Question: I am working to print image using External Accessory in iOS but I have problem to send request to Printer.
Here, I attached image in which Packet need to send Printer.
but i don't know how to make this packet and send packet to printer.

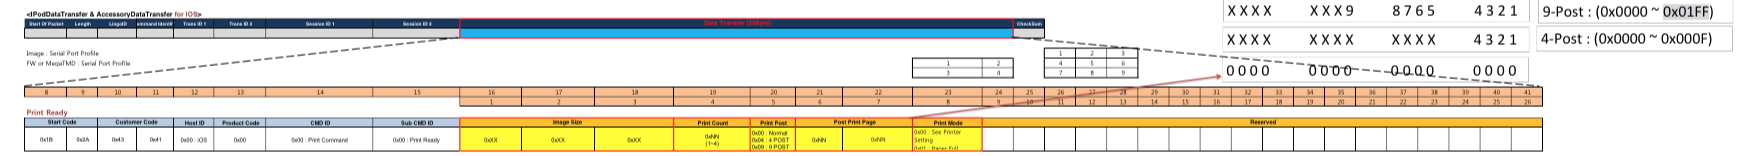
Answer: Here, I attached the sample code to make the packet and send to External Accessory Device (printer) using Objective C language.
'''
- (void)PrintImage:(UIImage *)image
{
NSMutableData* imagedata = [UIImageJPEGRepresentation(image, 0.0) mutableCopy];
NSMutableData *RequestData=[[NSMutableData alloc]init];
NSString *bitSeries = @"";
NSData *data = [[NSData alloc]init];
// 1
bitSeries = @"<PHONE>";
data=[self stringToData:bitSeries];
NSLog(@"1 : %@", data);
[RequestData appendData:data];
// 2
bitSeries = @"<PHONE>";
data=[self stringToData:bitSeries];
NSLog(@"2 : %@", data);
[RequestData appendData:data];
// 3
bitSeries = @"<PHONE>";
data=[self stringToData:bitSeries];
NSLog(@"3 : %@", data);
[RequestData appendData:data];
// 4
bitSeries = @"<PHONE>";
data=[self stringToData:bitSeries];
NSLog(@"4 : %@", data);
[RequestData appendData:data];
// 5
bitSeries = @"<PHONE>";
data=[self stringToData:bitSeries];
NSLog(@"5 : %@", data);
[RequestData appendData:data];
// 6
bitSeries = @"<PHONE>";
data=[self stringToData:bitSeries];
NSLog(@"6 : %@", data);
[RequestData appendData:data];
// 7
bitSeries = @"<PHONE>";
data=[self stringToData:bitSeries];
NSLog(@"7 : %@", data);
[RequestData appendData:data];
// 8
bitSeries = @"<PHONE>";
data=[self stringToData:bitSeries];
NSLog(@"8 : %@", data);
[RequestData appendData:data];
// 9
NSMutableArray *arrstr = [self intToBinary:(int)[imagedata length]];
bitSeries = [arrstr objectAtIndex:0];
data=[self stringToData:bitSeries];
NSLog(@"9 : %@", data);
[RequestData appendData:data];
bitSeries = [arrstr objectAtIndex:1];
data=[self stringToData:bitSeries];
NSLog(@"9 : %@", data);
[RequestData appendData:data];
bitSeries =[arrstr objectAtIndex:2];
data=[self stringToData:bitSeries];
NSLog(@"9 : %@", data);
[RequestData appendData:data];
// 10
bitSeries = @"<PHONE>";
data=[self stringToData:bitSeries];
NSLog(@"10 : %@", data);
[RequestData appendData:data];
// 11
bitSeries = @"<PHONE>";
data=[self stringToData:bitSeries];
NSLog(@"11 : %@", data);
[RequestData appendData:data];
// 12
bitSeries = @"<PHONE>";
data=[self stringToData:bitSeries];
NSLog(@"12 : %@", data);
[RequestData appendData:data];
bitSeries = @"<PHONE>";
data=[self stringToData:bitSeries];
NSLog(@"12 : %@", data);
[RequestData appendData:data];
// 13
bitSeries = @"<PHONE>";
data=[self stringToData:bitSeries];
NSLog(@"13 : %@", data);
[RequestData appendData:data];
NSLog(@"Final Data is : %@", RequestData);
if (imagedata !=nil)
{
SessionData *obj=[SessionData sharedInstance];
obj.imageData=imagedata;
obj.RequestData = RequestData;
[obj setupSessionManager];
}
else
{
[[[UIAlertView alloc]initWithTitle:@"Error" message:@"Please Select Image." delegate:nil cancelButtonTitle:@"OK" otherButtonTitles:nil, nil] show];
}
}
-(NSData *)stringToData : (NSString *)bitSeries
{
uint8_t value = strtoul([bitSeries UTF8String], NULL, 2);
NSLog(@"bitSeries : %@ -------> Value : %u",bitSeries, value);
NSData *data = [NSData dataWithBytes:&value length:sizeof(value)];
return data;
}
- (NSMutableArray *)intToBinary:(int)number
{
int bits = sizeof(number) * 8;
int bitcnt=bits;
NSMutableArray *arrStr=[[NSMutableArray alloc]init];
NSMutableString *binaryStr = [NSMutableString string];
for (; bits > 0; bits--, number >>= 1)
{
[binaryStr insertString:((number & 1) ? @"1" : @"0") atIndex:0];
}
if (bitcnt == 32)
{
binaryStr=[[binaryStr substringFromIndex:8] mutableCopy];
}
else if(bitcnt ==16)
{
binaryStr = [[@"<PHONE>" stringByAppendingString:binaryStr] mutableCopy];
}
else if (bitcnt == 8)
{
binaryStr = [[@"0000000000000000" stringByAppendingString:binaryStr] mutableCopy];
}
[arrStr addObject:[binaryStr substringToIndex:8]];
[arrStr addObject:[binaryStr substringWithRange:NSMakeRange(8, 8)]];
[arrStr addObject:[binaryStr substringFromIndex:16]];
NSLog(@"%@",arrStr);
return arrStr;
}
'''